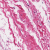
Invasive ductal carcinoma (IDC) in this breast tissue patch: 0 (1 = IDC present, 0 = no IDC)